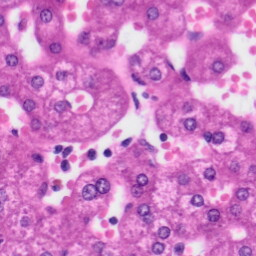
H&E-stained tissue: Liver